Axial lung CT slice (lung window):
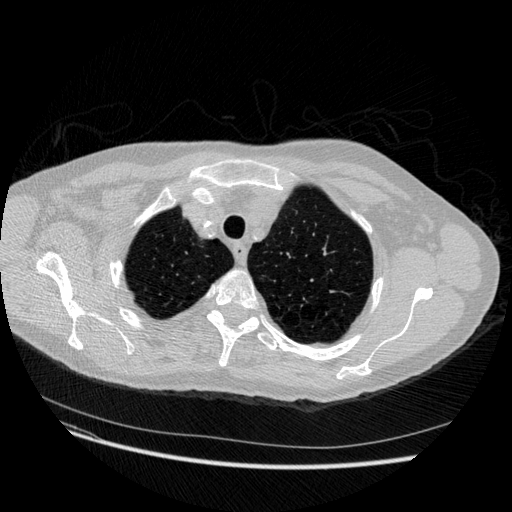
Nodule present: no